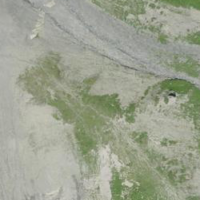
EUNIS habitat code: 48
Species observed at this site:
Campanula thyrsoides